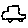
Label: car